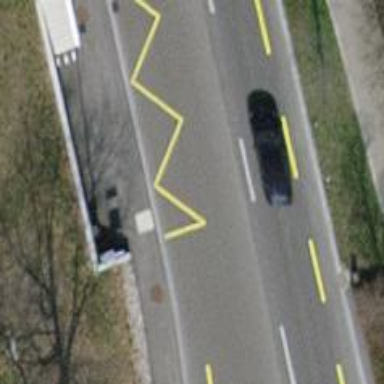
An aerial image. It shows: Bus stop with stop position for public transport.